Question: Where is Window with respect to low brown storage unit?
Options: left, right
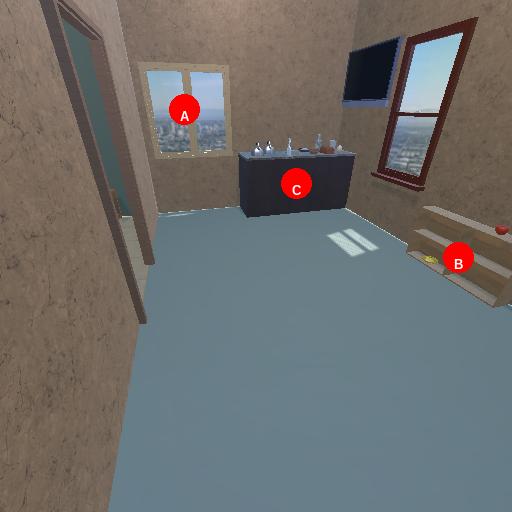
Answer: left